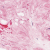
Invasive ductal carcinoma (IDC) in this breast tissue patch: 0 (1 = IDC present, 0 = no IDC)